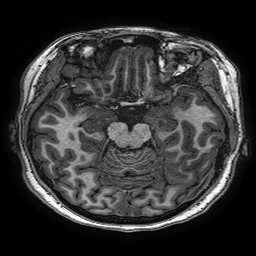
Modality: T1w
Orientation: coronal
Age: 13
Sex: female
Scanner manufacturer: ge
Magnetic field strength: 3 T
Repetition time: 0.00766 s
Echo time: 0.003476 s